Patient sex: M
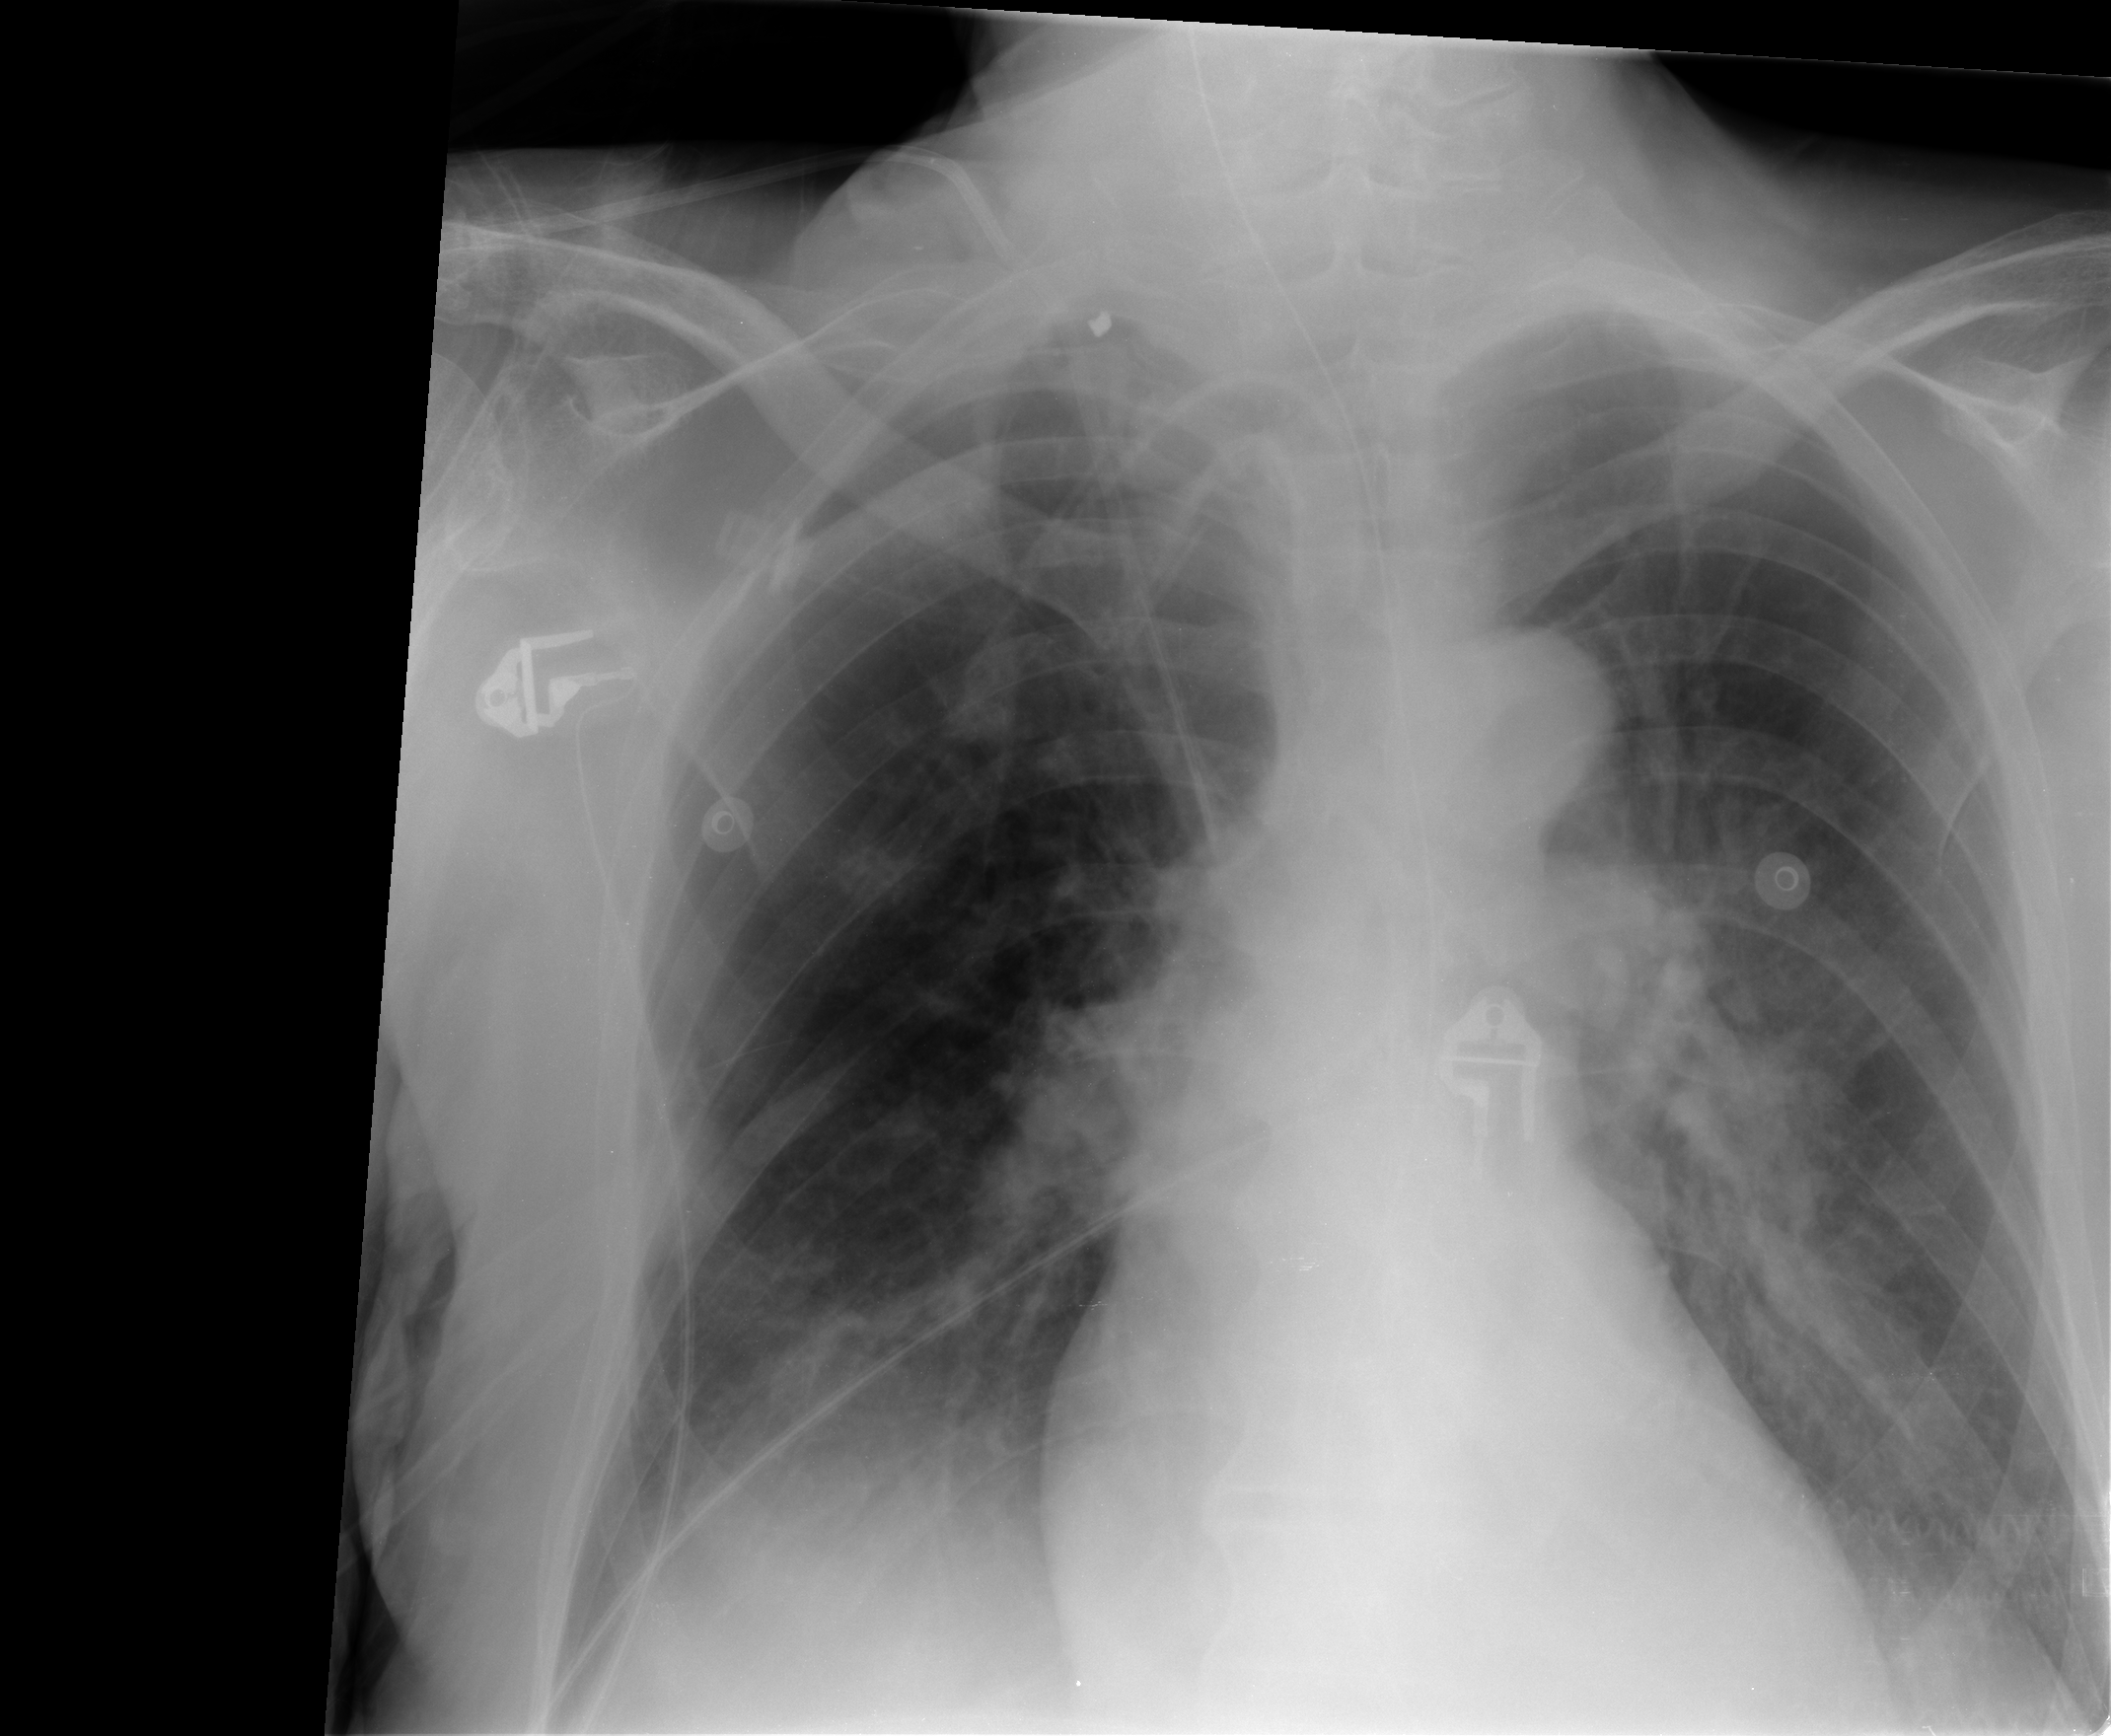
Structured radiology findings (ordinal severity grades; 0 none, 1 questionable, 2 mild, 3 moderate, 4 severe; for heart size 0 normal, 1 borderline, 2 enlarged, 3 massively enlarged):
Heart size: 2
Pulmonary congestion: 2
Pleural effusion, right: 2
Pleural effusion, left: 2
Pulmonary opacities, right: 0
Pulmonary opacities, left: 2
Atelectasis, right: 2
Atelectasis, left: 2